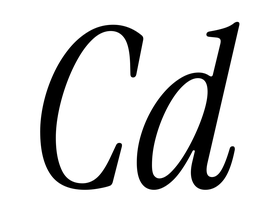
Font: InstrumentSerif-Italic